Field crop: tomato
Growth stage: 1
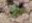
Species: solanum